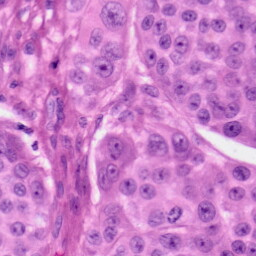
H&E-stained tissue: Skin